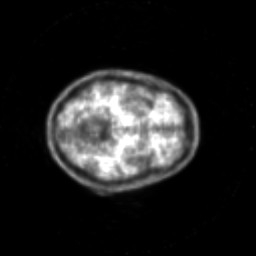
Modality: PET
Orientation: axial
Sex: male
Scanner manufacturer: siemens